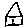
Label: house